Question: I have a question in pyqt5. I want to make a Videoplayer. now I'm stuck that how can I gave them complete path it not to click on the button and go to path and select the video I just want that it this one file path. Please have a look to my code. I making this for both raspberry pi and window
'''
from PyQt5 import QtCore, QtGui, QtWidgets
class Ui_VideoWindow(object):
def setupUi(self, MainWindow):
MainWindow.setObjectName("MainWindow")
MainWindow.resize(733, 505)
self.centralwidget = QtWidgets.QWidget(MainWindow)
self.centralwidget.setObjectName("centralwidget")
self.Video_Widget = QVideoWidget(self.centralwidget)
self.Video_Widget.setGeometry(QtCore.QRect(0, 0, 711, 361))
self.Video_Widget.setObjectName("Video_Widget")
self.horizontalScrollBar = QtWidgets.QScrollBar(self.centralwidget)
self.horizontalScrollBar.setGeometry(QtCore.QRect(0, 380, 721, 16))
self.horizontalScrollBar.setOrientation(QtCore.Qt.Horizontal)
self.horizontalScrollBar.setObjectName("horizontalScrollBar")
self.play = QtWidgets.QPushButton(self.centralwidget)
self.play.setGeometry(QtCore.QRect(10, 410, 75, 23))
self.play.setObjectName("play")
self.select = QtWidgets.QPushButton(self.centralwidget)
self.select.setGeometry(QtCore.QRect(550, 410, 75, 23))
self.select.setObjectName("select")
self.play.clicked.connect(self.load_video)
MainWindow.setCentralWidget(self.centralwidget)
self.retranslateUi(MainWindow)
QtCore.QMetaObject.connectSlotsByName(MainWindow)
def load_video(self):
filepath = 'F:/Fun/Songs/12.mp4'
self.Video_Widget.load(filepath)
self.horizontalScrollBar.setMediaObject(self.Video_Widget.mediaObject())
self.Video_Widget.play()
def retranslateUi(self, MainWindow):
_translate = QtCore.QCoreApplication.translate
MainWindow.setWindowTitle(_translate("MainWindow", "MainWindow"))
self.play.setText(_translate("MainWindow", "play"))
self.select.setText(_translate("MainWindow", "Select"))
from PyQt5.QtMultimediaWidgets import QVideoWidget
if __name__ == "__main__":
import sys
app = QtWidgets.QApplication(sys.argv)
MainWindow = QtWidgets.QMainWindow()
ui = Ui_VideoWindow()
ui.setupUi(MainWindow)
MainWindow.show()
sys.exit(app.exec_())
'''
I used this code too which is present in official documentation.
'''
def load_video(self):
player = QMediaPlayer()
playlist = QMediaPlaylist(player)
playlist.addMedia(QUrl('F:/Fun/Songs/12.mp4'))
player.setVideoOutput(self.Video_Widget)
self.Video_Widget.show()
playlist.setCurrentIndex(1)
player.play()
'''
while using this code which is in official documentation. this error occurred.

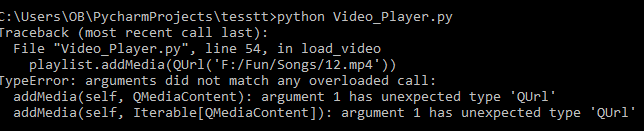
Answer: As the error and the docs point out, a QMediaContent must be passed to the addMedia method. To build a QMediaContent you can use a QUrl:
'''
from PyQt5 import QtCore, QtGui, QtWidgets
class Ui_VideoWindow(object):
def setupUi(self, MainWindow):
MainWindow.setObjectName("MainWindow")
MainWindow.resize(733, 505)
self.centralwidget = QtWidgets.QWidget(MainWindow)
self.centralwidget.setObjectName("centralwidget")
self.Video_Widget = QVideoWidget(self.centralwidget)
self.Video_Widget.setGeometry(QtCore.QRect(0, 0, 711, 361))
self.Video_Widget.setObjectName("Video_Widget")
self.horizontalScrollBar = QtWidgets.QScrollBar(self.centralwidget)
self.horizontalScrollBar.setGeometry(QtCore.QRect(0, 380, 721, 16))
self.horizontalScrollBar.setOrientation(QtCore.Qt.Horizontal)
self.horizontalScrollBar.setObjectName("horizontalScrollBar")
self.play = QtWidgets.QPushButton(self.centralwidget)
self.play.setGeometry(QtCore.QRect(10, 410, 75, 23))
self.play.setObjectName("play")
self.select = QtWidgets.QPushButton(self.centralwidget)
self.select.setGeometry(QtCore.QRect(550, 410, 75, 23))
self.select.setObjectName("select")
MainWindow.setCentralWidget(self.centralwidget)
self.retranslateUi(MainWindow)
QtCore.QMetaObject.connectSlotsByName(MainWindow)
def retranslateUi(self, MainWindow):
_translate = QtCore.QCoreApplication.translate
MainWindow.setWindowTitle(_translate("MainWindow", "MainWindow"))
self.play.setText(_translate("MainWindow", "play"))
self.select.setText(_translate("MainWindow", "Select"))
from PyQt5.QtMultimediaWidgets import QVideoWidget
from PyQt5 import QtMultimedia
class VideoWindow(QtWidgets.QMainWindow, Ui_VideoWindow):
def __init__(self, parent=None):
super(VideoWindow, self).__init__(parent)
self.setupUi(self)
self.player = QtMultimedia.QMediaPlayer(self)
self.player.setVideoOutput(self.Video_Widget)
self.play.clicked.connect(self.player.play)
self.playlist = QtMultimedia.QMediaPlaylist(self.player)
self.player.setPlaylist(self.playlist)
self.playlist.addMedia(
QtMultimedia.QMediaContent(QtCore.QUrl.fromLocalFile("F:/Fun/Songs/12.mp4"))
)
self.playlist.setCurrentIndex(0)
if __name__ == "__main__":
import sys
app = QtWidgets.QApplication(sys.argv)
w = VideoWindow()
w.show()
sys.exit(app.exec_())
'''